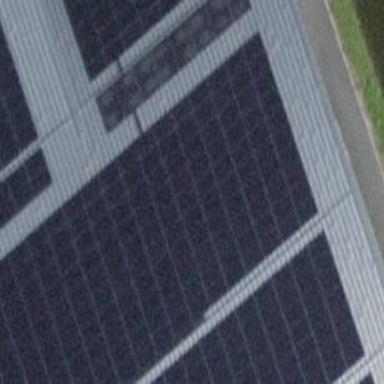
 consisting of solar photovoltaic panels."